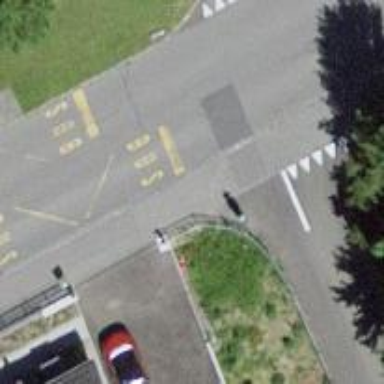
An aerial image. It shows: Bus stop with platform for public transport.